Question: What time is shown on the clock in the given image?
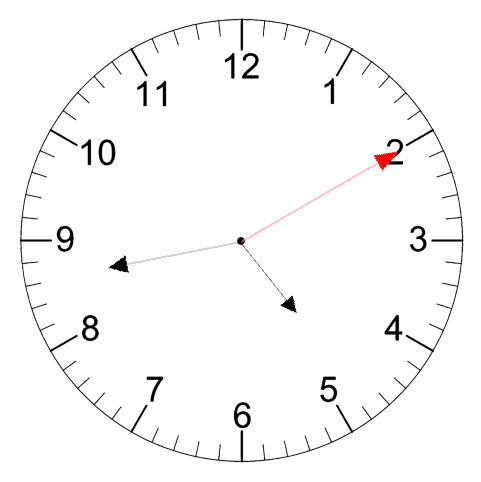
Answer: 04:43:10